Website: bh-photo
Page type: customer-info-address
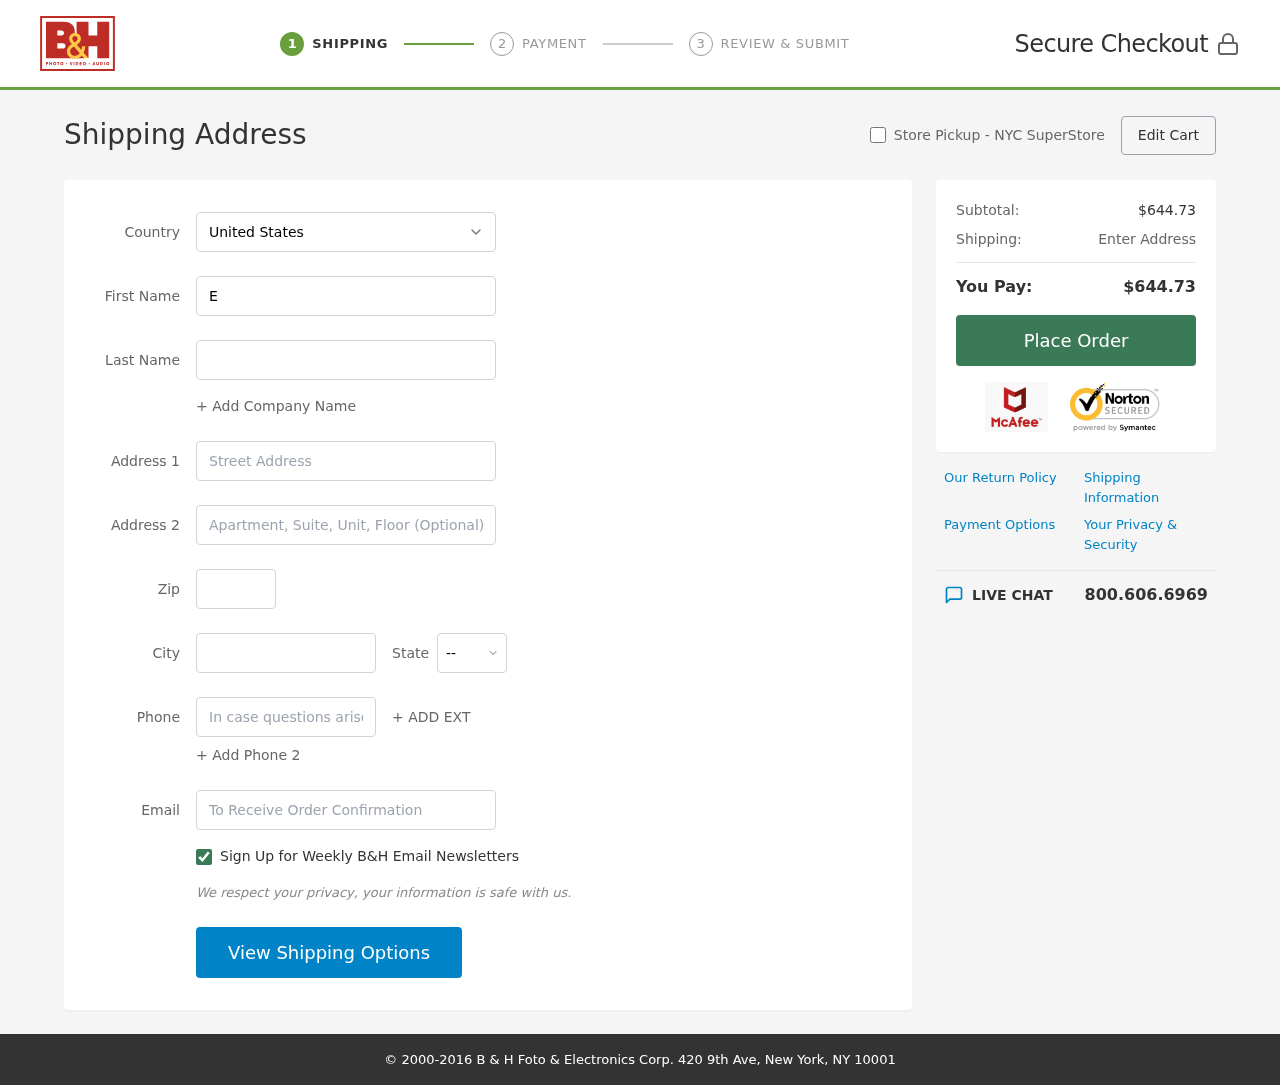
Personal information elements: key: PII_CITY
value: Melissabury
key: PII_COUNTRY
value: United States
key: PII_EMAIL
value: erin_ochoa@yahoo.com
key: PII_FIRSTNAME
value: Erin
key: PII_LASTNAME
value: Ochoa
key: PII_PHONE
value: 5032975417
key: PII_POSTCODE
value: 88393
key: PII_STATE_ABBR
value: KY
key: PII_STREET
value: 134 Floyd Walks Apt. 900
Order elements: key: ORDER_SUBTOTAL
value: $644.73
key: ORDER_TOTAL
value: $644.73